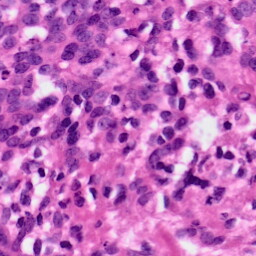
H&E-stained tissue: Ovarian